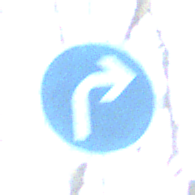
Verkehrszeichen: VorgeschriebeneFahrtrichtungRechts
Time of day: SunriseSunset
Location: Outdoor (Nature)
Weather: Clear
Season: Winter
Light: Natural